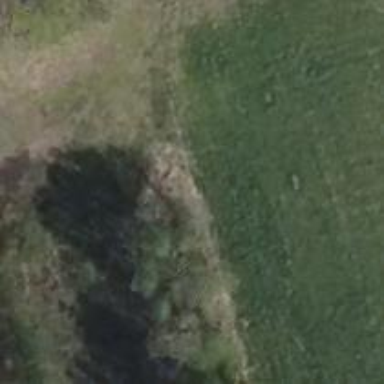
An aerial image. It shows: Row of deciduous broadleaved trees.